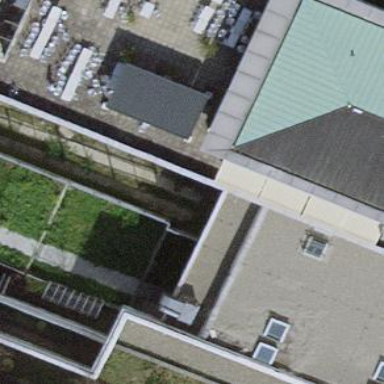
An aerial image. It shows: Hospital building.